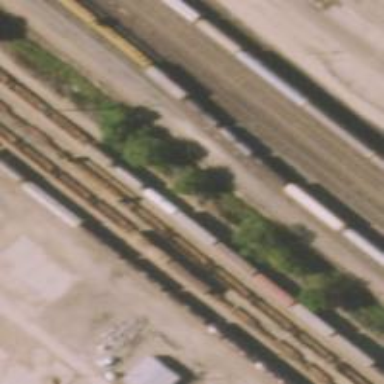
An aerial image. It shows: Railway siding with rails.